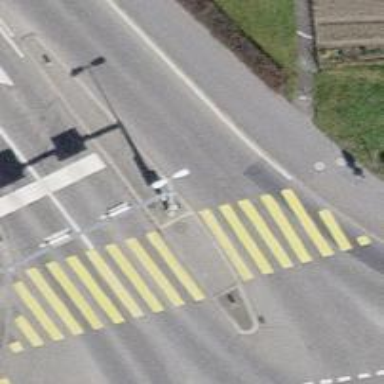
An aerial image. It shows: Pedestrian crossing with zebra markings on footway.